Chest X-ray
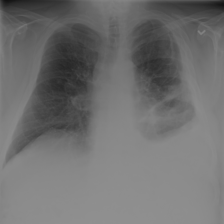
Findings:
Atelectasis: negative
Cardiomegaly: negative
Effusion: negative
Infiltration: negative
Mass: negative
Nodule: negative
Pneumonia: negative
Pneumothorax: negative
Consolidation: negative
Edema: negative
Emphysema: negative
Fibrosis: negative
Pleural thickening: negative
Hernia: negative